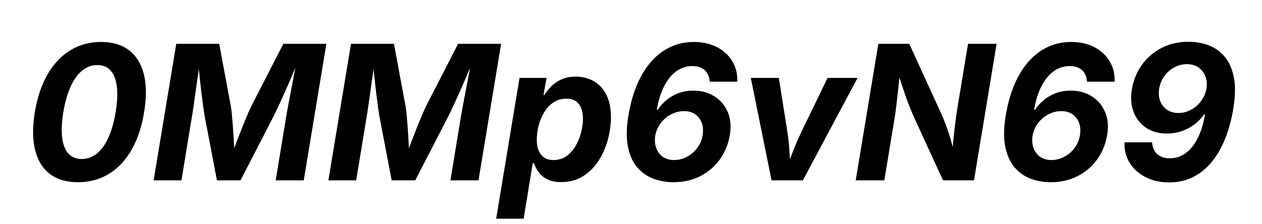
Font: Inter-Italic_Bold_Italic